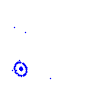
Particle: pion